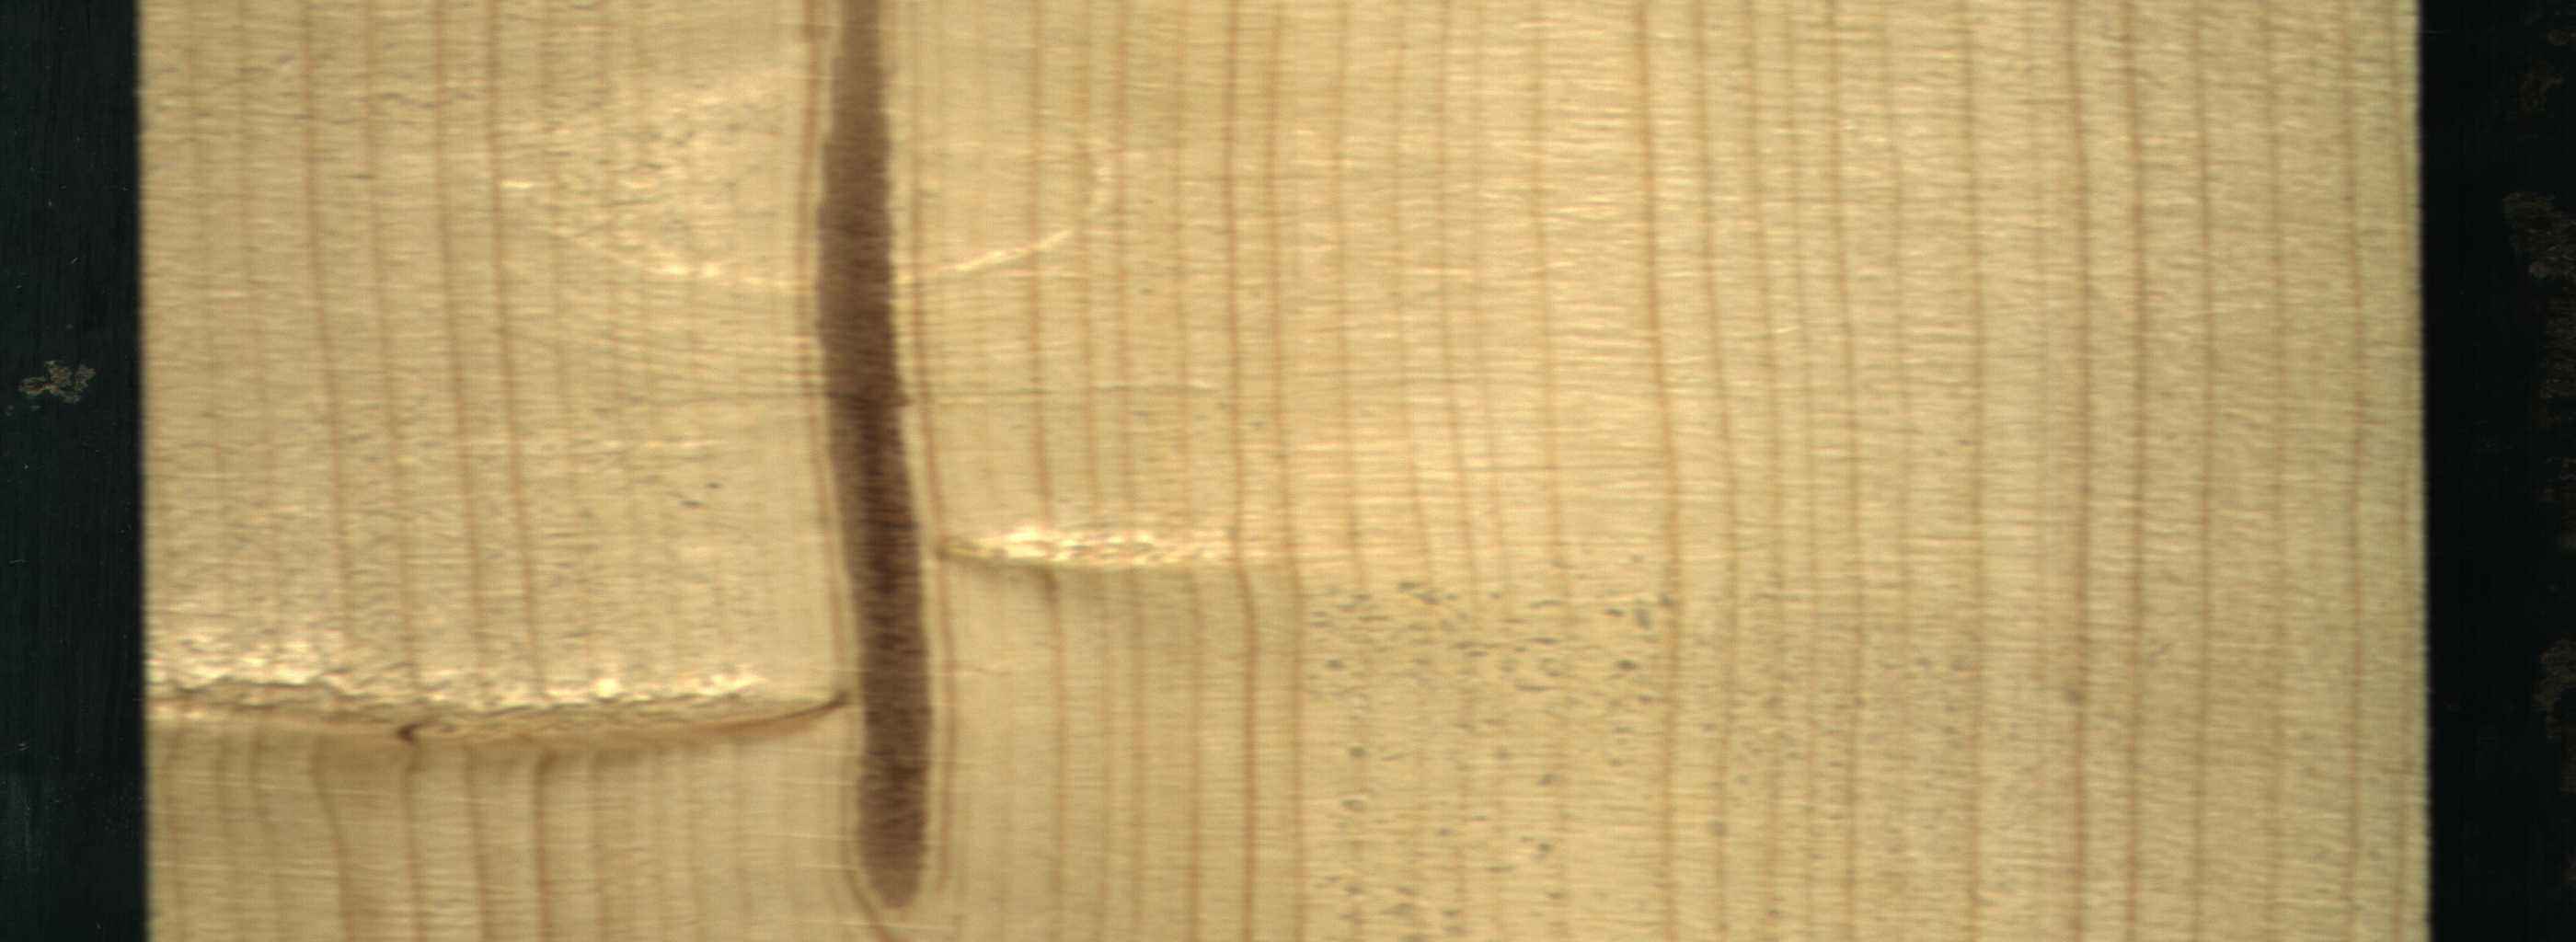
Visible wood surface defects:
Marrow